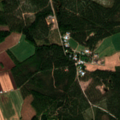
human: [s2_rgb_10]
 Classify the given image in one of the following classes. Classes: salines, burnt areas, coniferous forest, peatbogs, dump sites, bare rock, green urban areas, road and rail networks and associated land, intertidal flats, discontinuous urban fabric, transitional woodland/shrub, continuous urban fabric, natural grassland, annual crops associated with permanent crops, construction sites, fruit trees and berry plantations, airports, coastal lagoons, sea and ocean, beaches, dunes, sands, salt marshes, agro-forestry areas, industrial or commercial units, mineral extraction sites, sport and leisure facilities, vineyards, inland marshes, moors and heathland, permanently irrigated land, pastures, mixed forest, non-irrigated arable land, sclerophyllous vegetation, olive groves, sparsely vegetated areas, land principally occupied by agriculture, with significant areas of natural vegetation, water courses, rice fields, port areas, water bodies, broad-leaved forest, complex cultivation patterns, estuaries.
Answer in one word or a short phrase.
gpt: non-irrigated arable land, coniferous forest, mixed forest